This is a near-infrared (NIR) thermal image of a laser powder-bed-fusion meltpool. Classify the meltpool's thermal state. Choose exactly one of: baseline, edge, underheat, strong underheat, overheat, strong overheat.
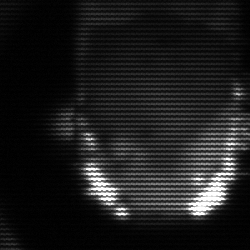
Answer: baseline